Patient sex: F
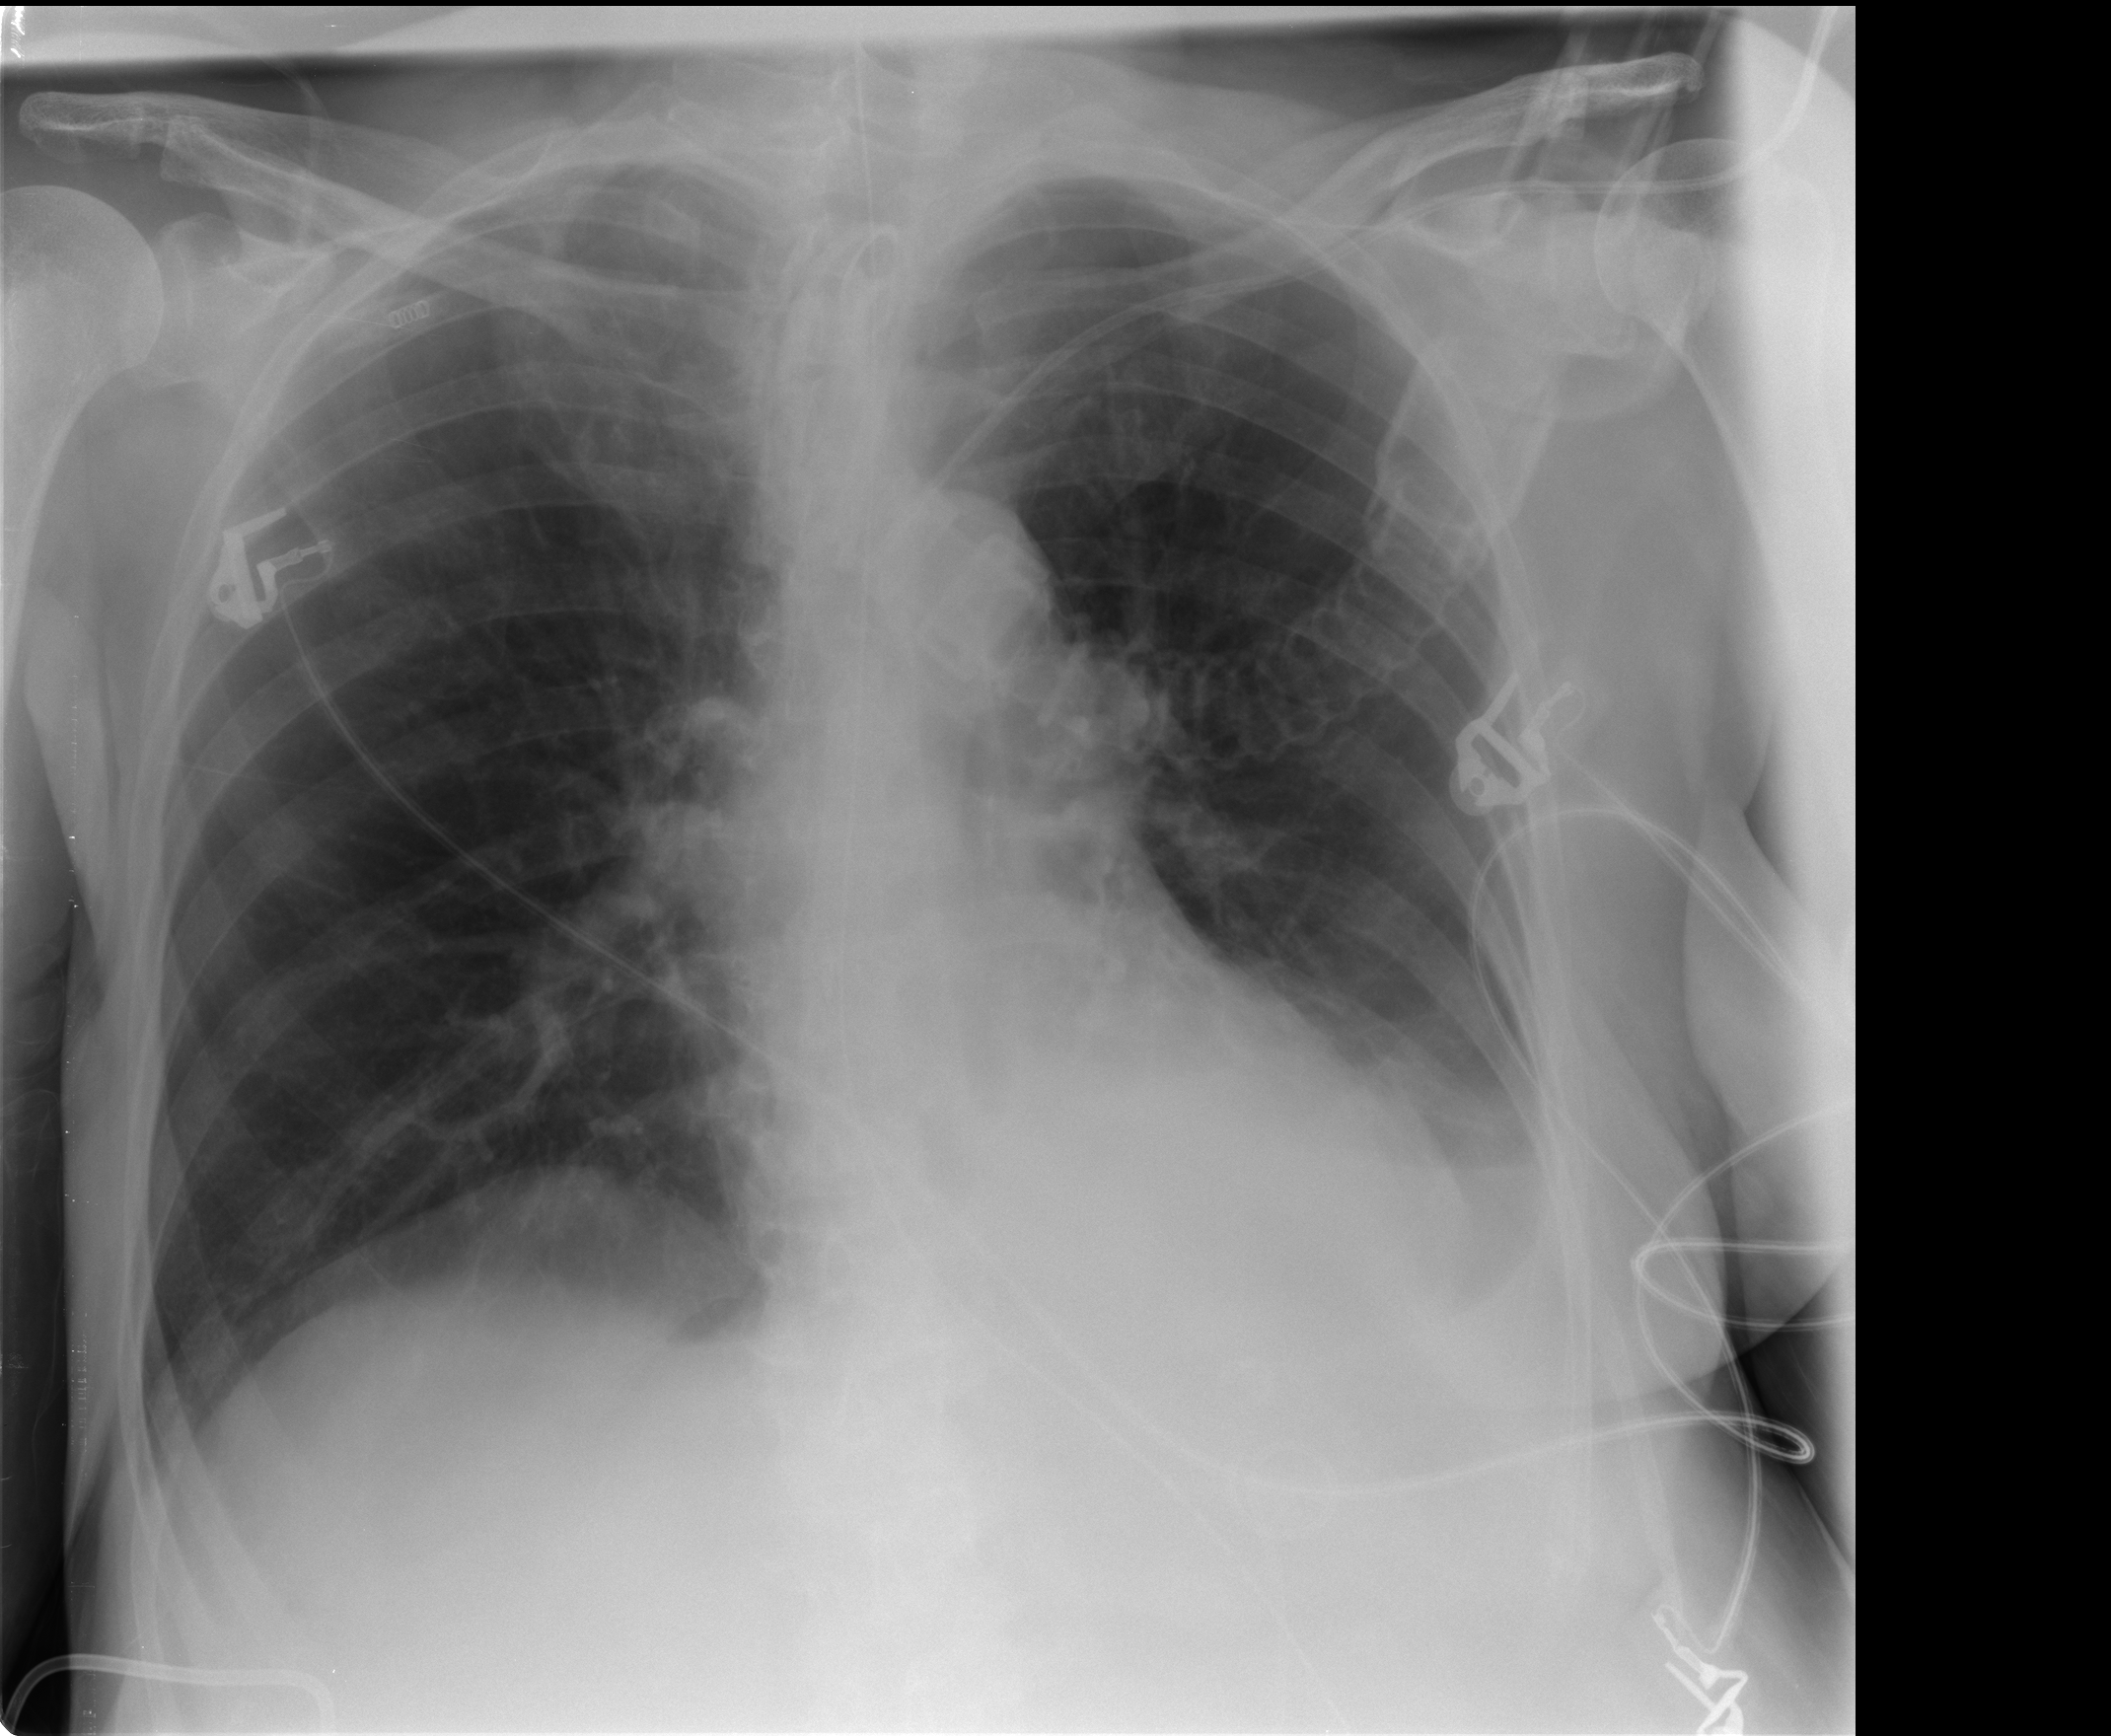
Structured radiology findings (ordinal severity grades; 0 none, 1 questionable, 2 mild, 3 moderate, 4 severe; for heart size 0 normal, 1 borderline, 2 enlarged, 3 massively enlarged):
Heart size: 0
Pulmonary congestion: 1
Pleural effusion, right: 0
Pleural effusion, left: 2
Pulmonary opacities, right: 0
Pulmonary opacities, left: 0
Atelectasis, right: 0
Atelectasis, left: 2